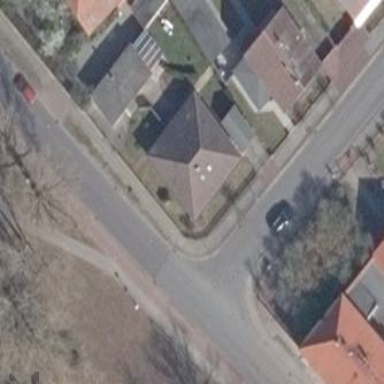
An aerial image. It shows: White house with hipped roof.